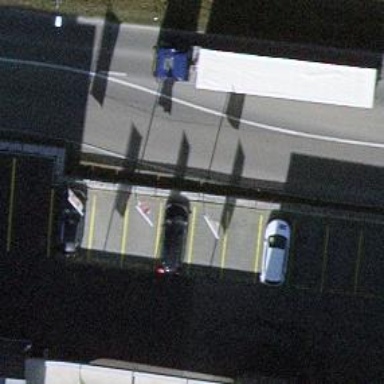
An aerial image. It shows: Parking area with surface.